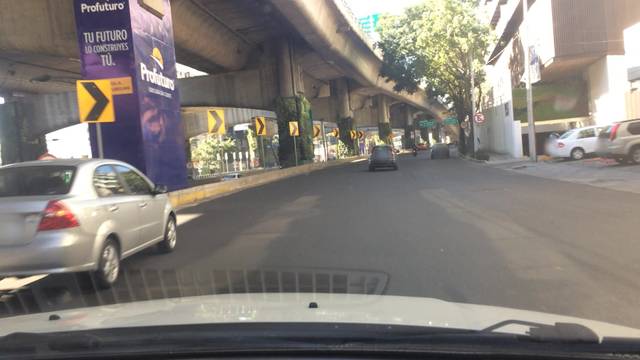
Region: Mexico
Coordinates: 19.361, -99.192